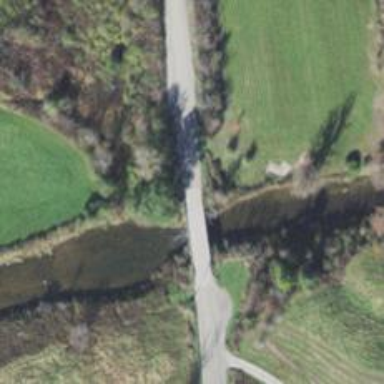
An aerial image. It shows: Unclassified road with bridge.